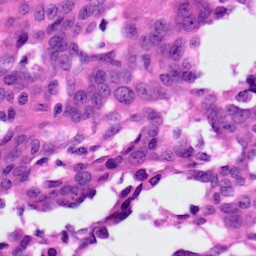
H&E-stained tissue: Ovarian